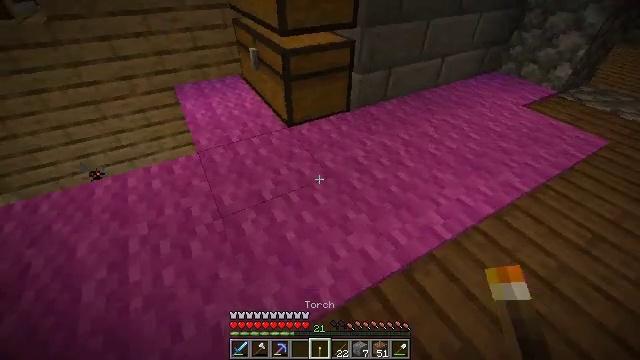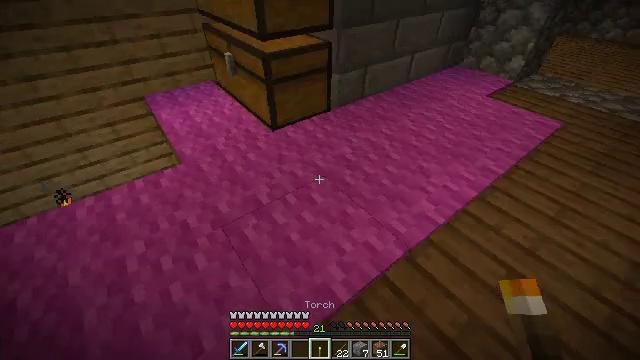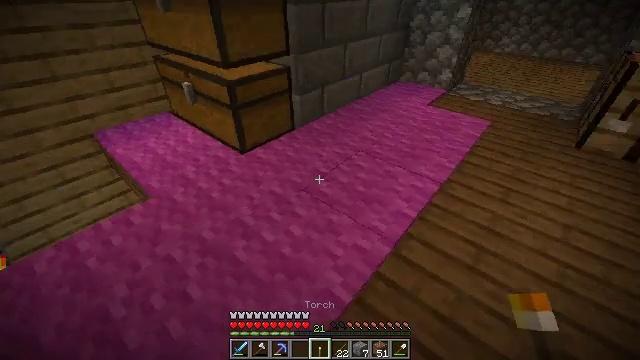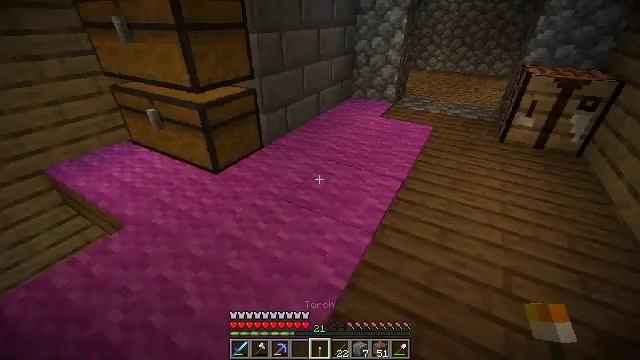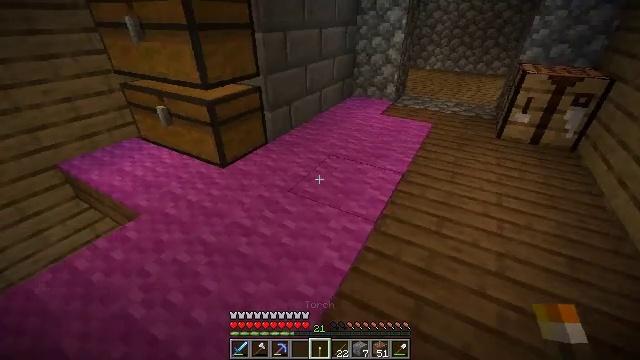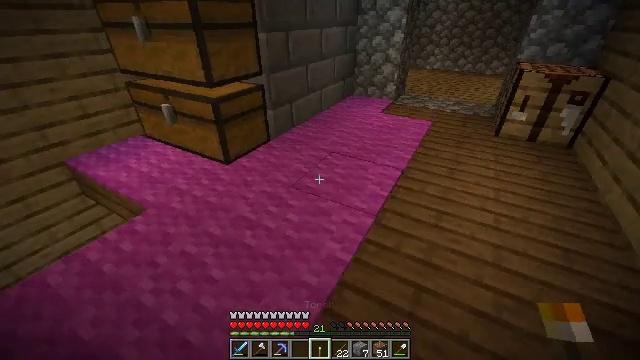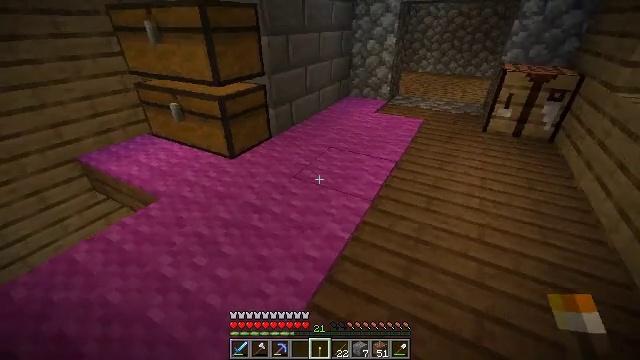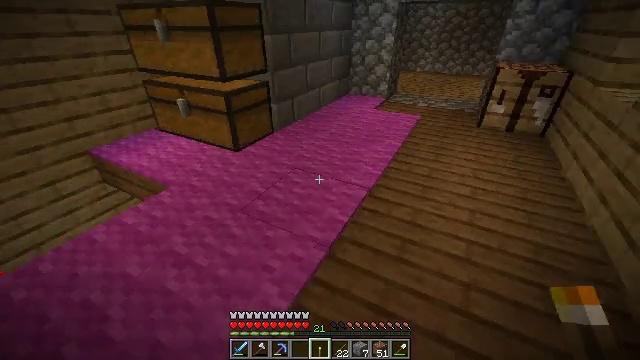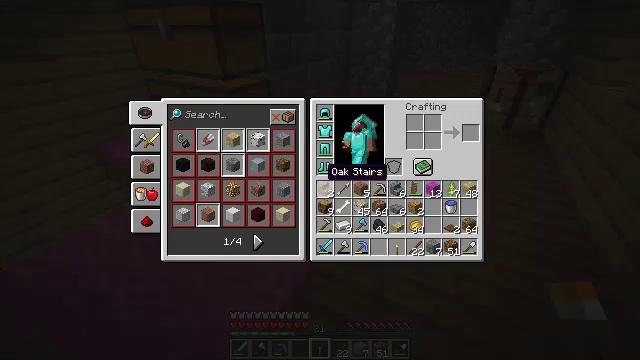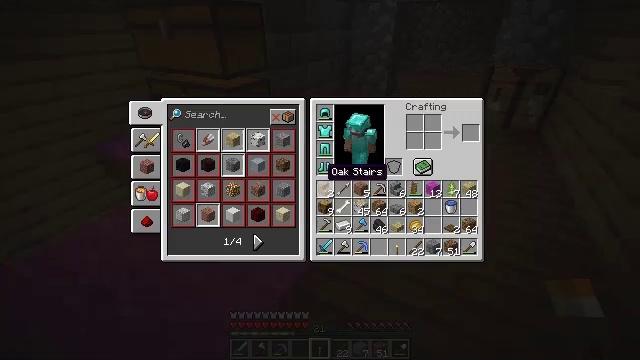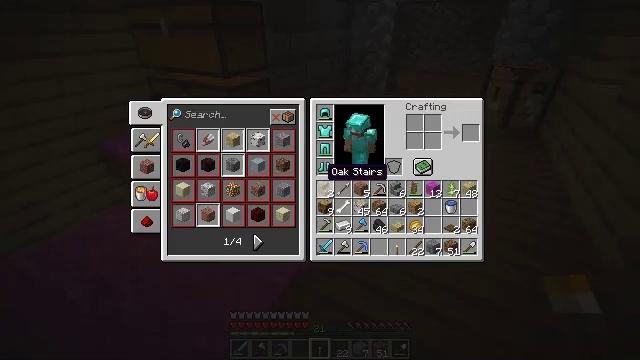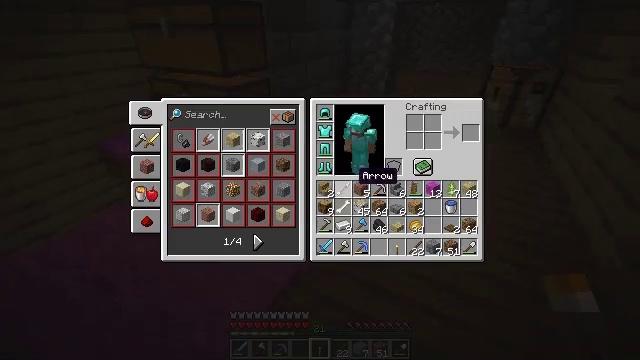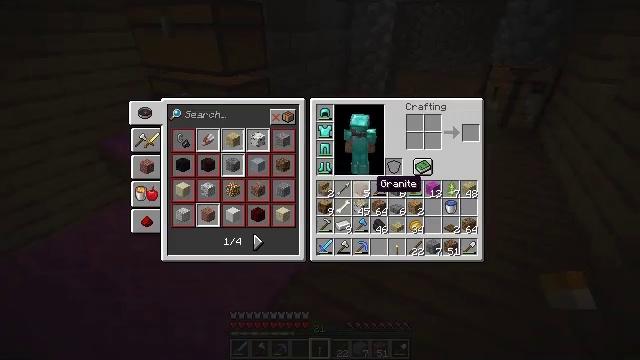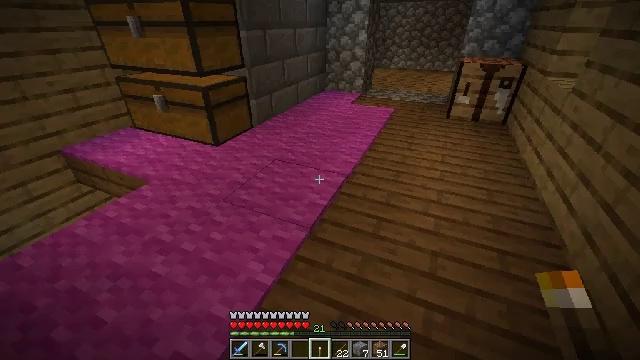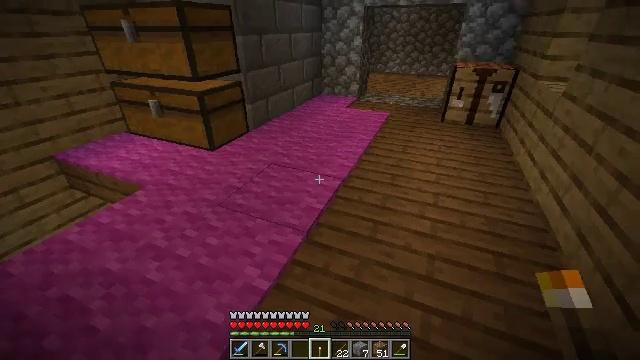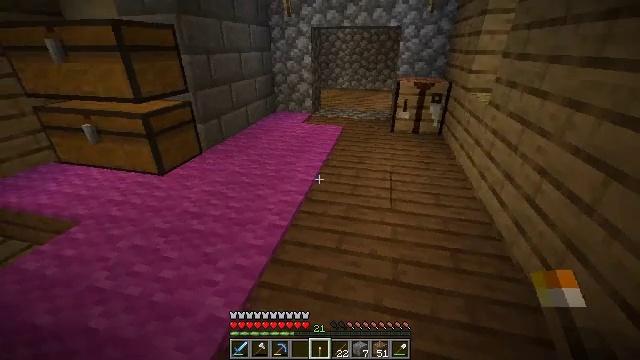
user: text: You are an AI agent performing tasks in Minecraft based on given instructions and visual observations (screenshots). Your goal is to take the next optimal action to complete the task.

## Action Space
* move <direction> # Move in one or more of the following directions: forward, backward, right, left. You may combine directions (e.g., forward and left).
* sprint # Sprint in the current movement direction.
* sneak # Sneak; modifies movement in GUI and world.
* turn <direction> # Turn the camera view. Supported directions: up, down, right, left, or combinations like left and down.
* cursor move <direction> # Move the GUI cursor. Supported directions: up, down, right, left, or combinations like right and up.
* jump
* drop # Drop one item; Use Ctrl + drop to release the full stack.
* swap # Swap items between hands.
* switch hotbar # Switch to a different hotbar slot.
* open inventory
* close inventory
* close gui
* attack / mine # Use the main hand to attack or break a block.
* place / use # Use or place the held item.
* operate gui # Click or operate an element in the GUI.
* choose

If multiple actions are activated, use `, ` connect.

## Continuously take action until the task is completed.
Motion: motion action
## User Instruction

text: Craft a magenta carpet.
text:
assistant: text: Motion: move back and move left, turn right
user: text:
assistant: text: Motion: move back and move left, turn right and up
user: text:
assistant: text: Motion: move back, turn right and up
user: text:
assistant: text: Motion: move back
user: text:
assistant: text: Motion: move back
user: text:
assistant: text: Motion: move back
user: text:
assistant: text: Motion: no_op
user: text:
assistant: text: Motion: open inventory
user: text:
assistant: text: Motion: open inventory
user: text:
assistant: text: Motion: no_op
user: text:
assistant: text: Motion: cursor move right
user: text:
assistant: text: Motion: cursor move right and down
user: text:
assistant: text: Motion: cursor move right, close inventory
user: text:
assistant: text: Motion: close inventory
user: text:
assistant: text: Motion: turn right and up
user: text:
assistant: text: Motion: move forward
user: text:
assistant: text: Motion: move forward
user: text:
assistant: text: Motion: move forward
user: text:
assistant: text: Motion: move forward
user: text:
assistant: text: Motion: move forward
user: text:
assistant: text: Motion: move forward and move right
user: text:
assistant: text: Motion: move forward and move right
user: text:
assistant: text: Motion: move forward and move right
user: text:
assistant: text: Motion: move forward and move right
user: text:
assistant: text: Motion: move forward and move right
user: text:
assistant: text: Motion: move forward and move right
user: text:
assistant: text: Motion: move forward, turn right
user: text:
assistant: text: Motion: move forward, turn right and up
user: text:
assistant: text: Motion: move forward
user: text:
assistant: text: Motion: move forward